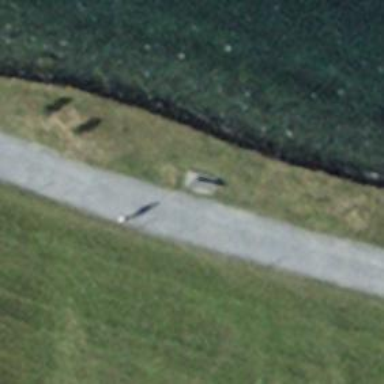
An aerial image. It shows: Bench for seating.